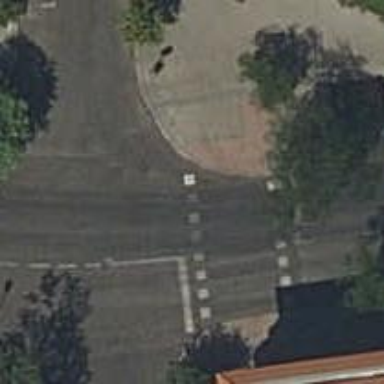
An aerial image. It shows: Crossing with traffic signals.